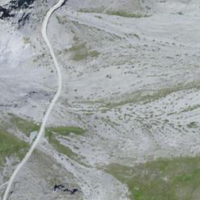
EUNIS habitat code: 48
Species observed at this site:
Phoenicurus ochruros